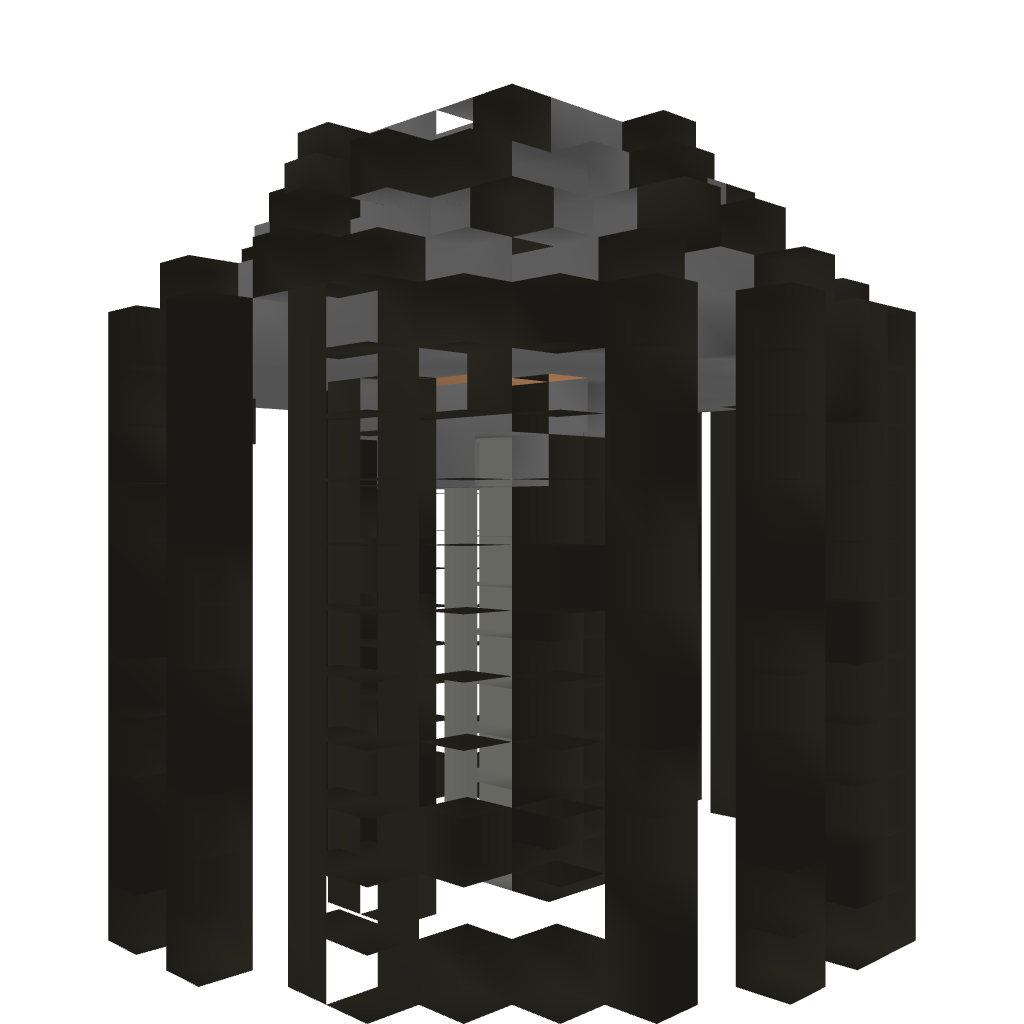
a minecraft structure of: Simple Jungle Tree House